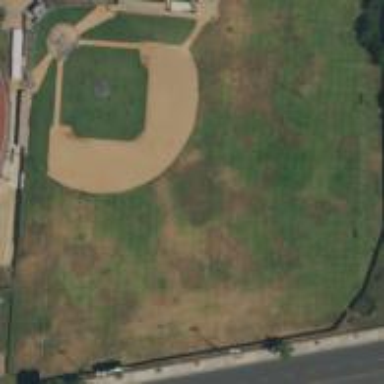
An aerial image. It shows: Baseball pitch for leisure land.